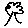
Label: tree